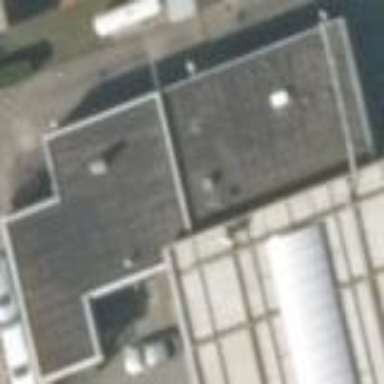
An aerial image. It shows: Building with flat roof used as fuel station.